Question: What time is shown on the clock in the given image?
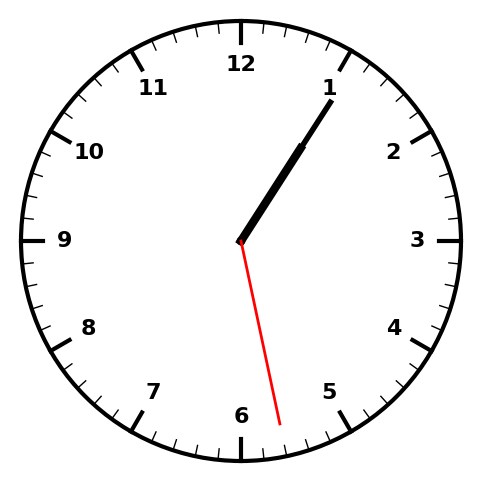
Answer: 01:05:28